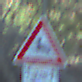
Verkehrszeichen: WildwechselRechts
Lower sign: LaengeEinerStrecke2
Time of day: MorningAfternoon
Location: Outdoor (Nature)
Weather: Clear
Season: NotSpecified
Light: Natural